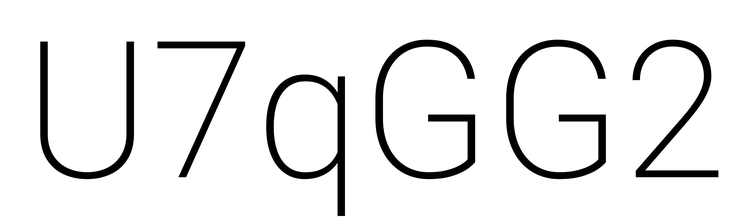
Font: Roboto_ExtraLight